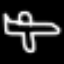
Label: airplane